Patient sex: M
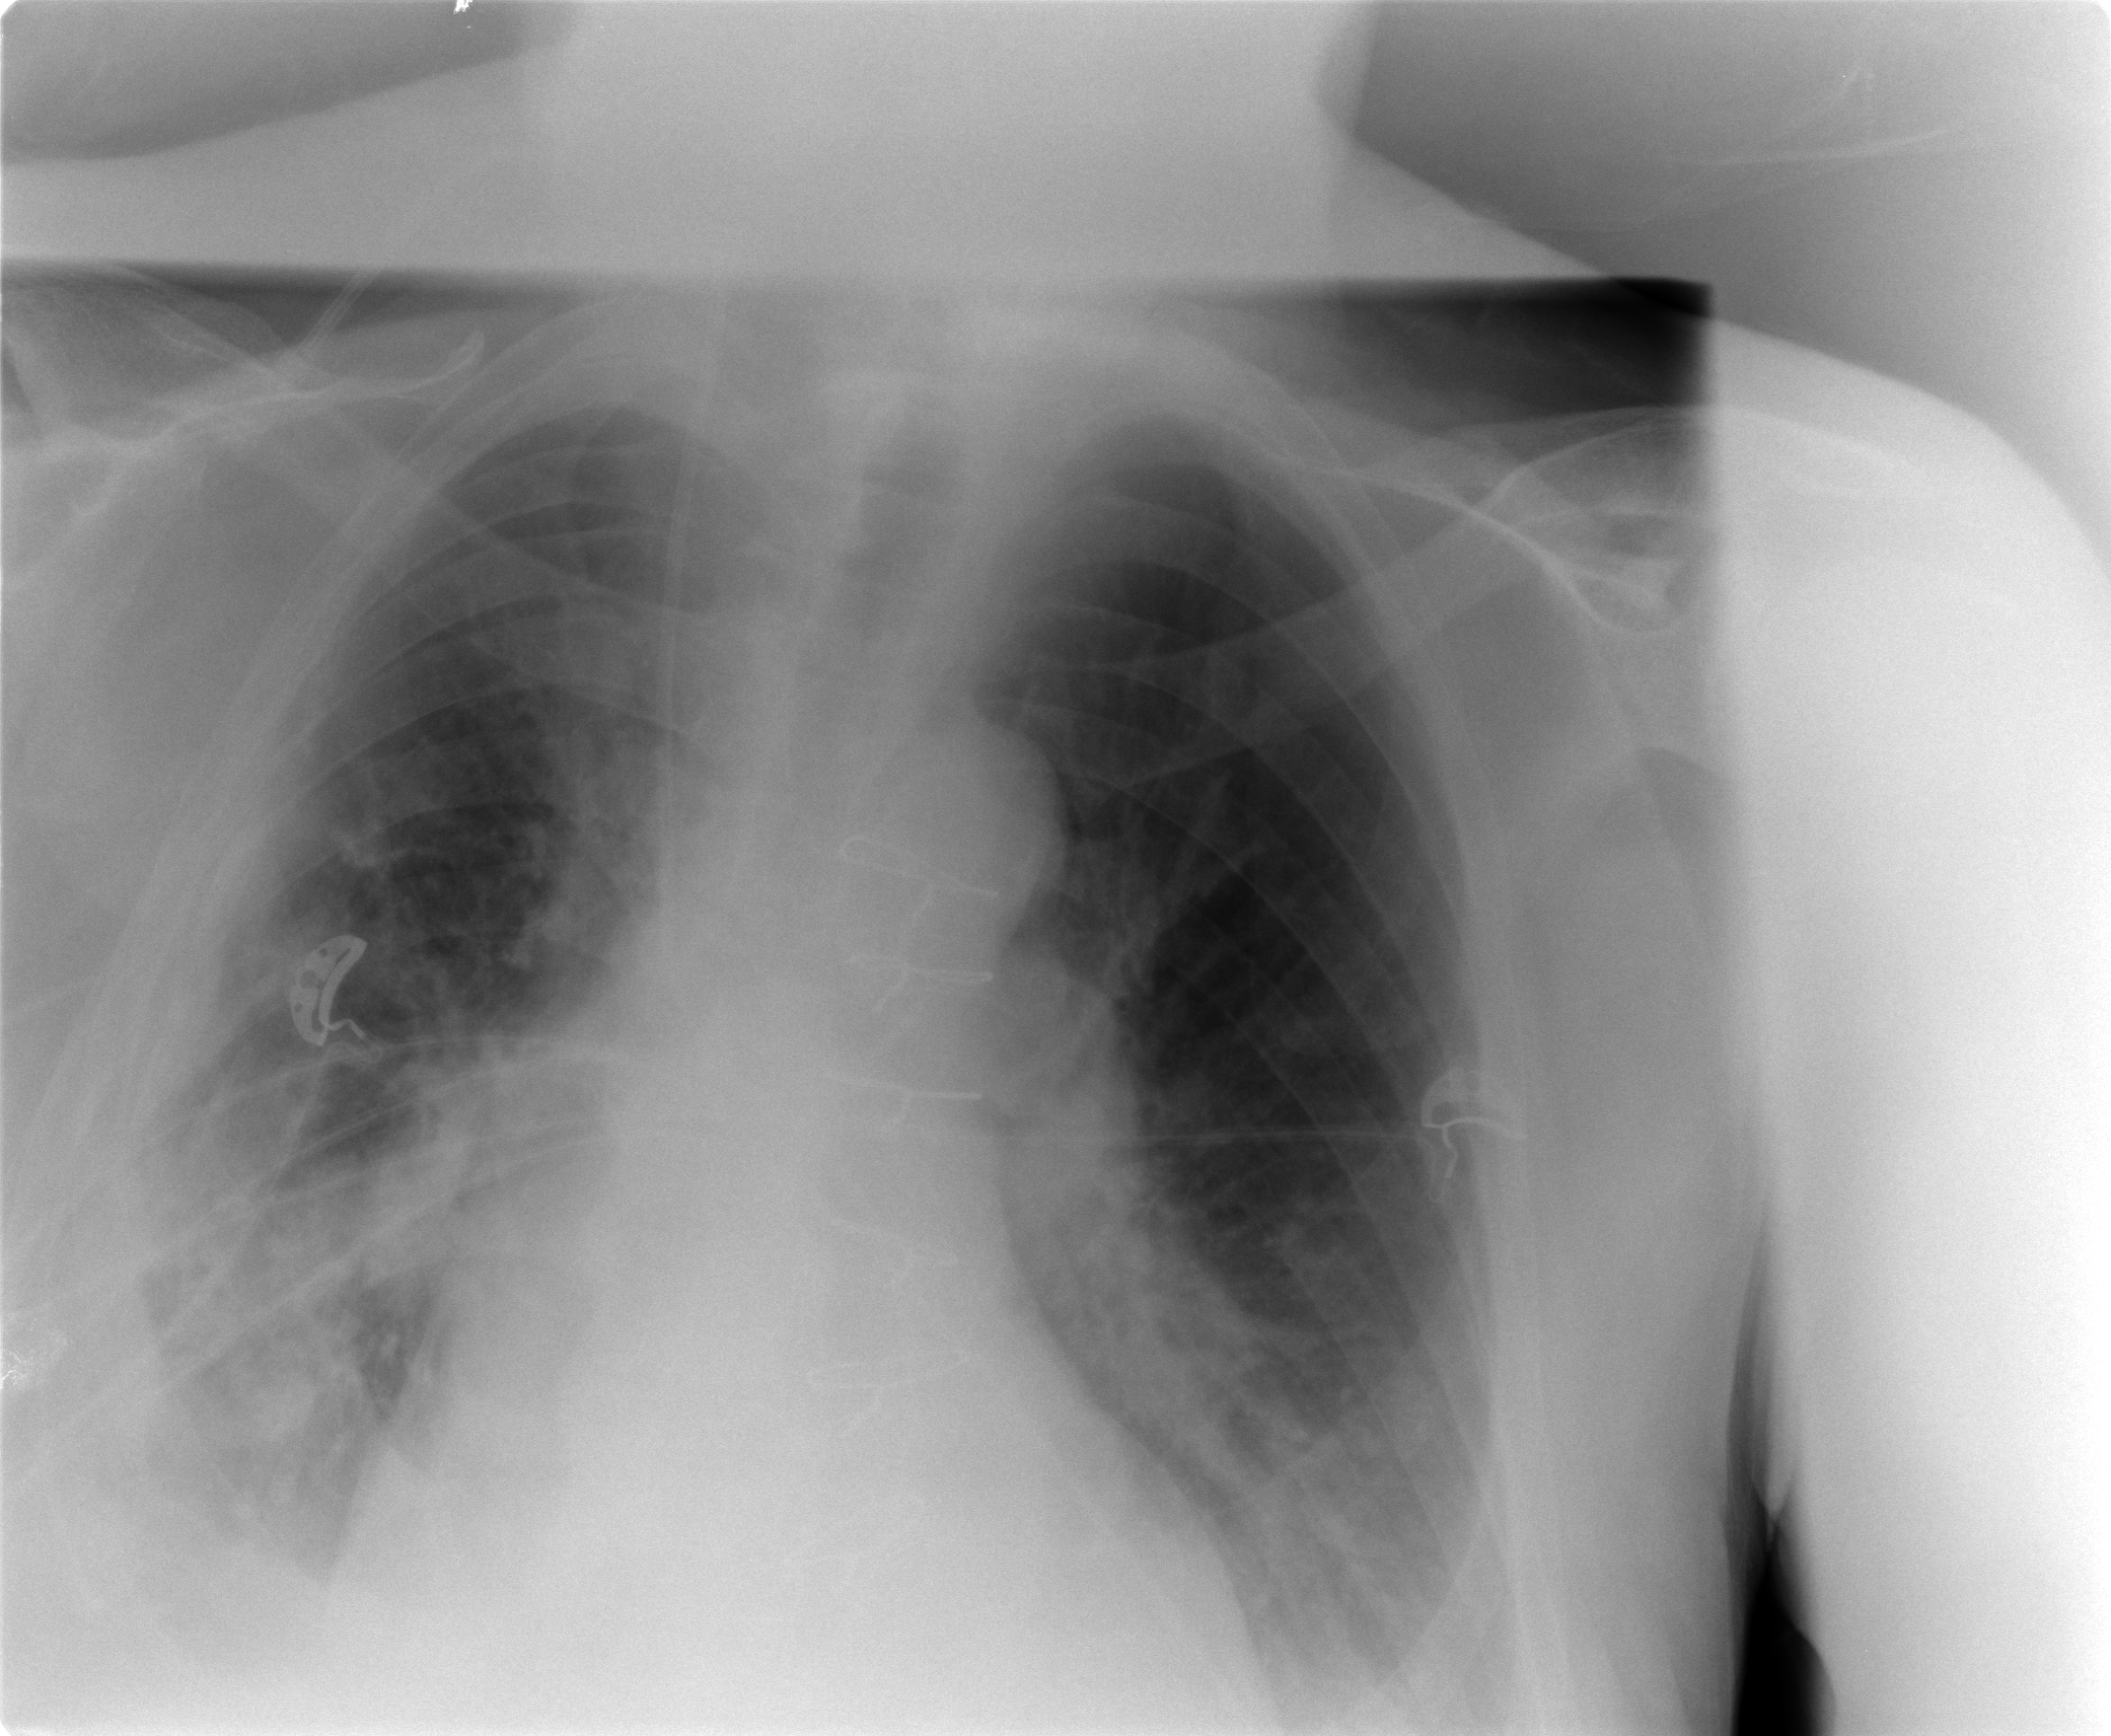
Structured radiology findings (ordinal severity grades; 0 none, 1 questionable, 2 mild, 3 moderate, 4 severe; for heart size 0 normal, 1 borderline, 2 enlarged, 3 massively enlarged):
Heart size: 2
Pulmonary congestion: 2
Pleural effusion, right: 2
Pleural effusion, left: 2
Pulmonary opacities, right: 1
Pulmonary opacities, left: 0
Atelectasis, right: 3
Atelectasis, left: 2